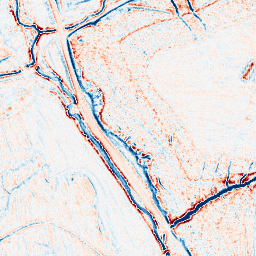
Category: edge_preserving
Decomposition family: bilateral
Decomposition parameters: d: 9
sigma_color: 75
sigma_space: 100
Upsampling method: fft_zeropad
Upsampling parameters: scale: 8
Upsampling scale: 8